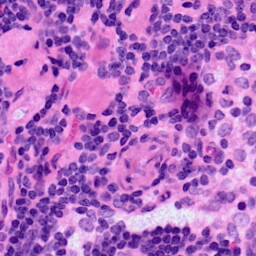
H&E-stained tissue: LymphNode